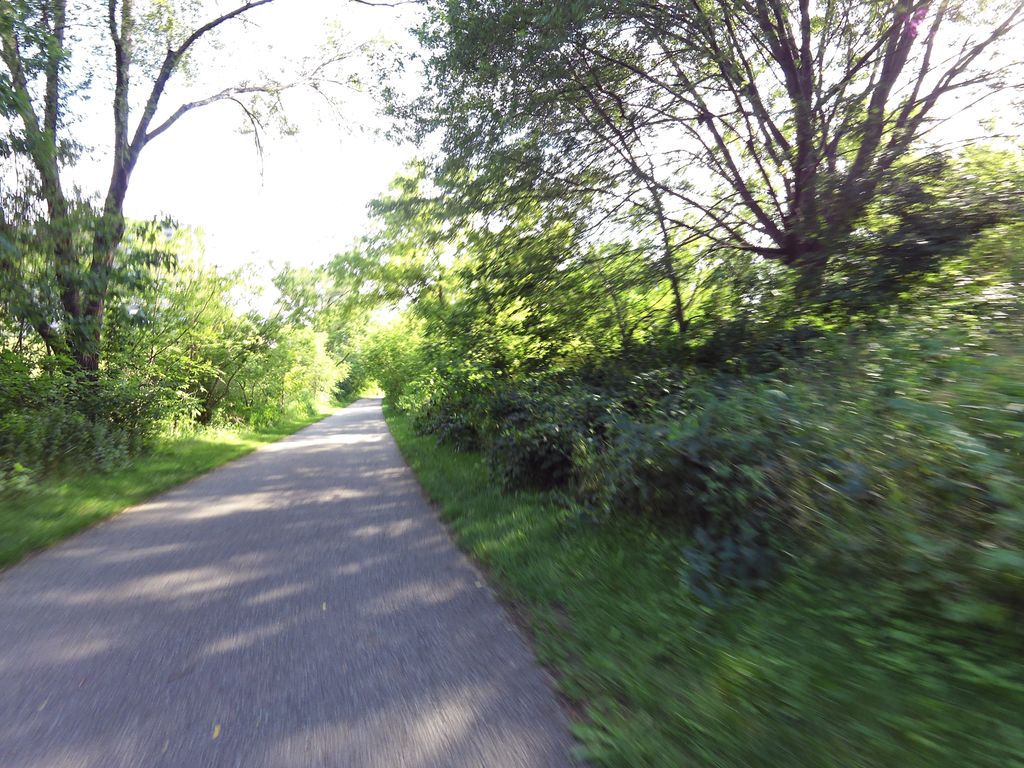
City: toronto